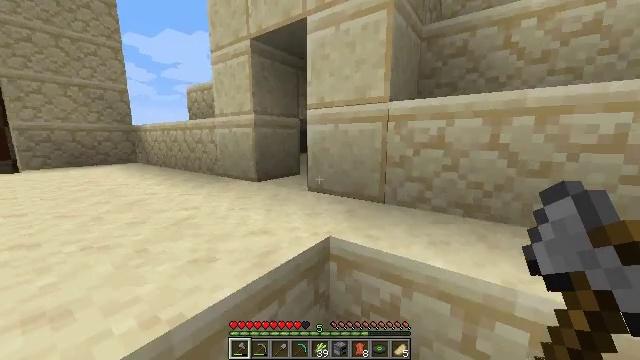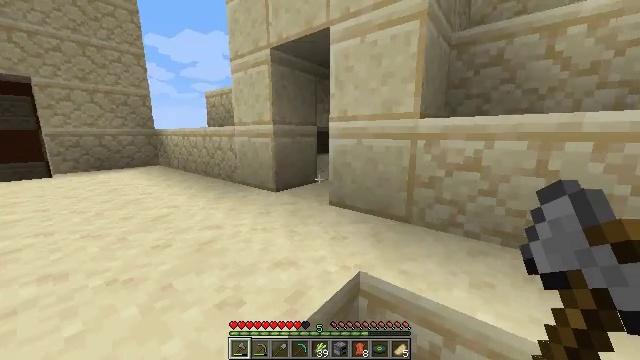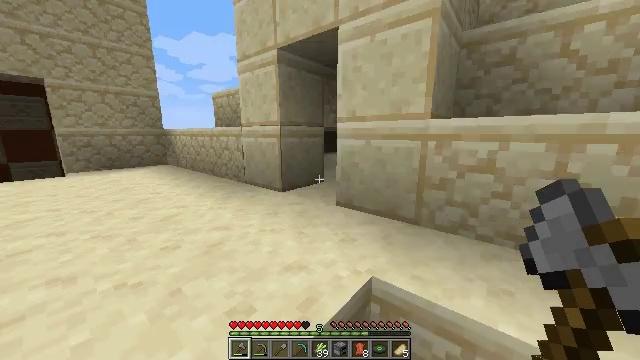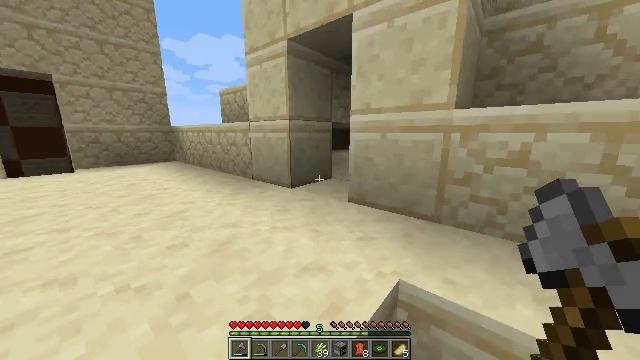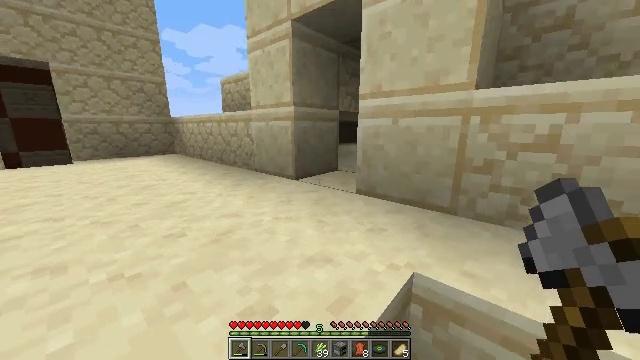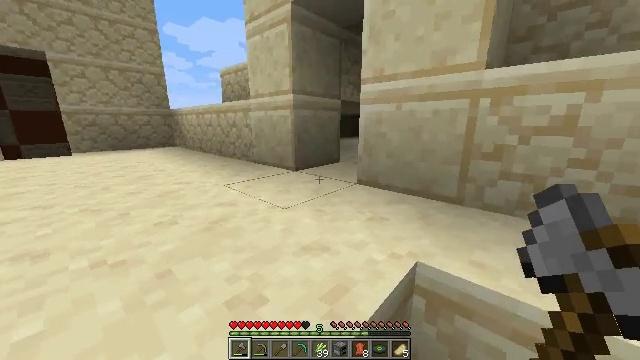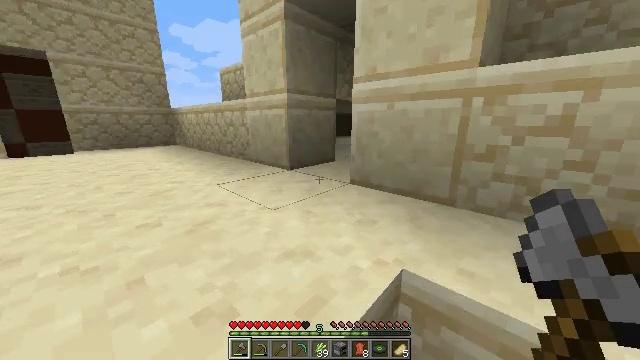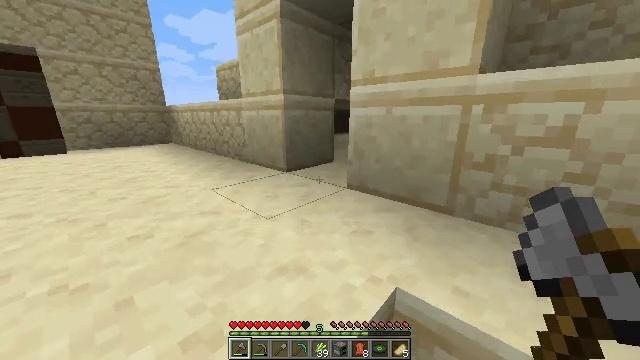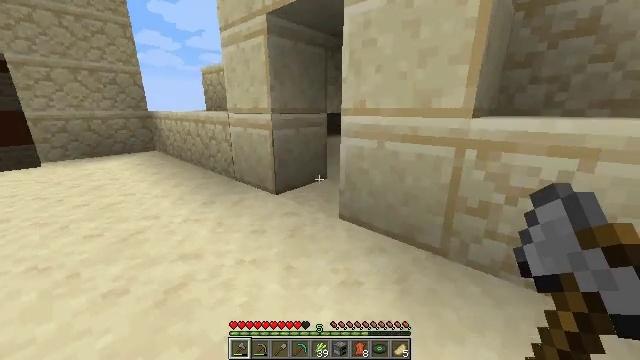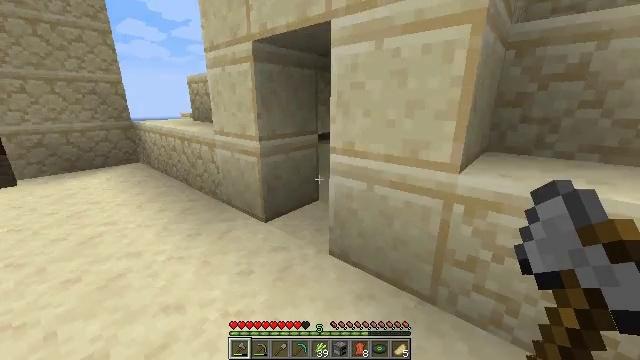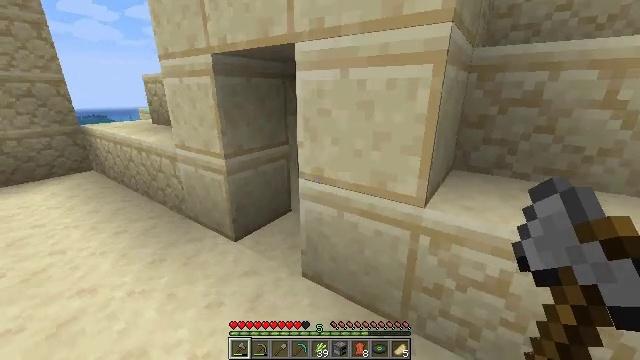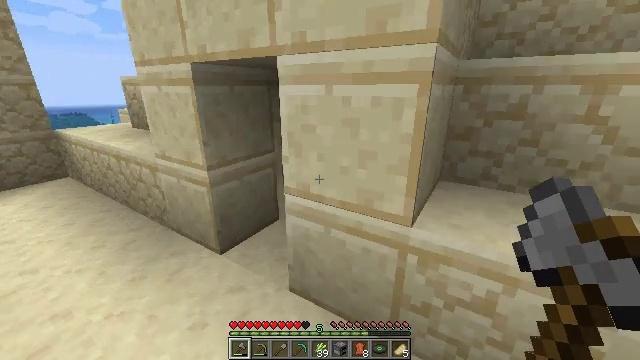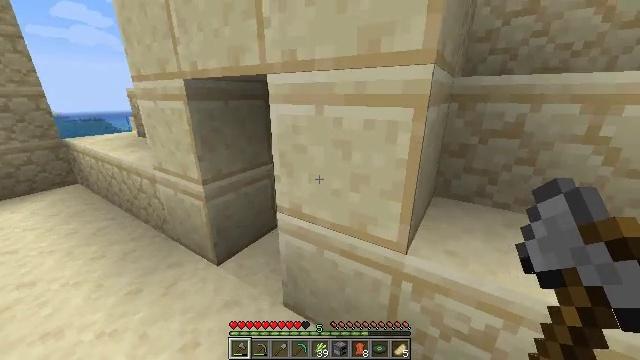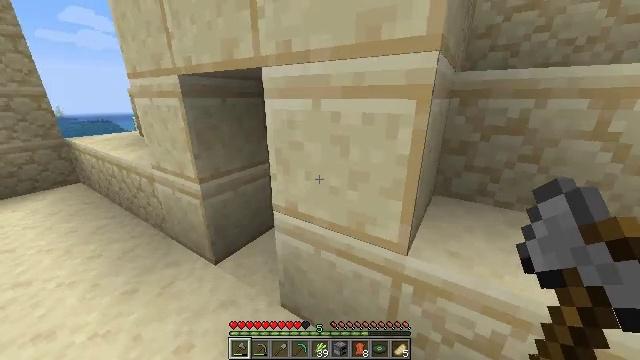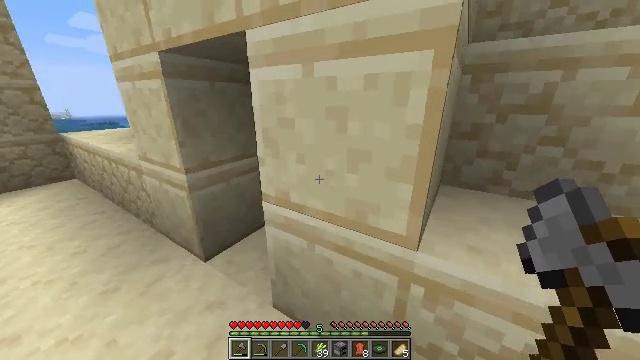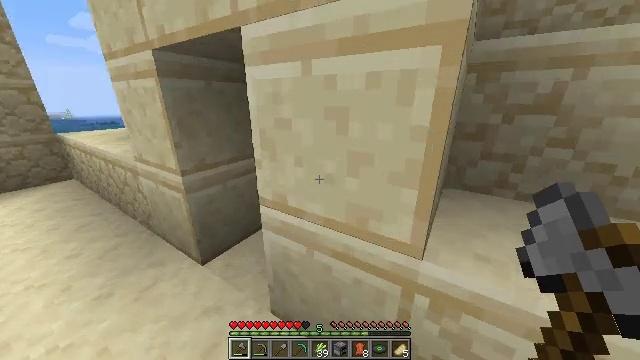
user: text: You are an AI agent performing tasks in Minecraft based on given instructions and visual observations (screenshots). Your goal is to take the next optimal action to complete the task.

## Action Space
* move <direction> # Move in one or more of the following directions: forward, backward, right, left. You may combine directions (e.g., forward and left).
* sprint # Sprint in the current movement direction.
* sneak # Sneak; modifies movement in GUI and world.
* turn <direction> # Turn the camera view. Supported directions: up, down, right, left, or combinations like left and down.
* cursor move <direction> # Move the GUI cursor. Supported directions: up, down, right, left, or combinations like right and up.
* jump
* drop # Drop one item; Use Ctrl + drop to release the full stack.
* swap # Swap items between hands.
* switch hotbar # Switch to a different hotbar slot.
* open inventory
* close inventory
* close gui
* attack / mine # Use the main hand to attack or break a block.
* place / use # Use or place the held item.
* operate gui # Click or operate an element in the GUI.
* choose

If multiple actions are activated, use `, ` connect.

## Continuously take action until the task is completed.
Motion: motion action
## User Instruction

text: Gather sand from the desert.
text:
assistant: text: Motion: move forward, sprint, turn left and down, jump
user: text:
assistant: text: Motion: move forward and move left, sprint, jump
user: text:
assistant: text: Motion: move forward and move left, sprint, jump
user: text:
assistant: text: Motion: move forward and move left, sprint, turn left, jump
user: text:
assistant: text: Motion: move forward, sprint, jump
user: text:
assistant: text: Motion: move forward, sprint, jump
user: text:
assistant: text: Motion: move forward, sprint, turn down, jump
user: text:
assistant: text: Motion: move forward, sprint, jump
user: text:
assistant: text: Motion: move forward, sprint, turn right, jump
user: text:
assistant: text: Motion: move forward, sprint, turn right and down, jump
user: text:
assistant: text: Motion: move forward, sprint, turn right, jump
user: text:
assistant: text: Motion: move forward, sprint
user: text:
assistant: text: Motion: move forward, sprint
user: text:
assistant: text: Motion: move forward, sprint
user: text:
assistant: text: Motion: move forward and move left, sprint
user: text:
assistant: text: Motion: move forward and move left, sprint, turn down
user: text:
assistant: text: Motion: move forward and move left, sprint, turn right and down
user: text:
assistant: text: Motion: move forward and move left, sprint, turn right
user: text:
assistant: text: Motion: move forward, sprint, turn right
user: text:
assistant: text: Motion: move forward, sprint
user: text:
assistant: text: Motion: move forward and move left, sprint, turn right and down
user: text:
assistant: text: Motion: move forward and move left, sprint, turn right and down
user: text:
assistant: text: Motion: move forward and move left, turn right and down
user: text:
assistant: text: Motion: move forward and move left, turn right and down
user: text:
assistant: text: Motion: move forward, turn right and down
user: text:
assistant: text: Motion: move forward, turn right and down
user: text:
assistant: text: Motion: move forward, turn right and down
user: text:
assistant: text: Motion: move forward, turn right and down
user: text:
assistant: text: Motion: move forward, turn down
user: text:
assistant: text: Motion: move forward, turn down